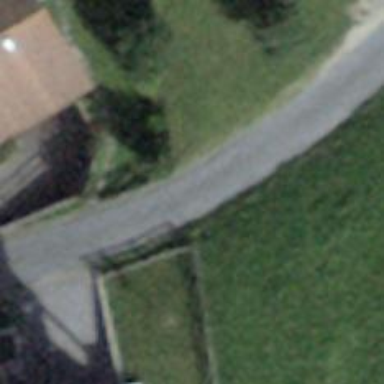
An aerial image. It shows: Wooden fence.